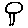
Label: tree